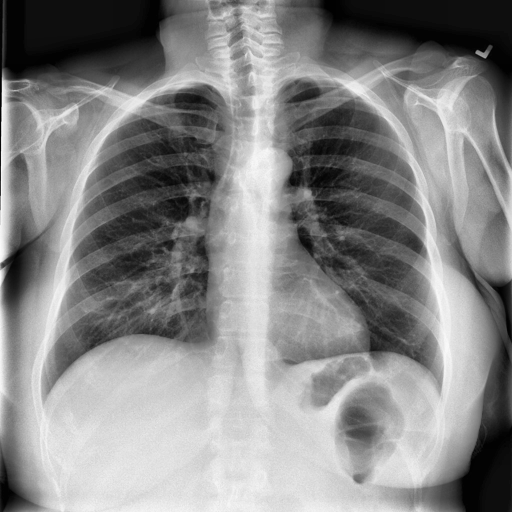
Finding: NORMAL